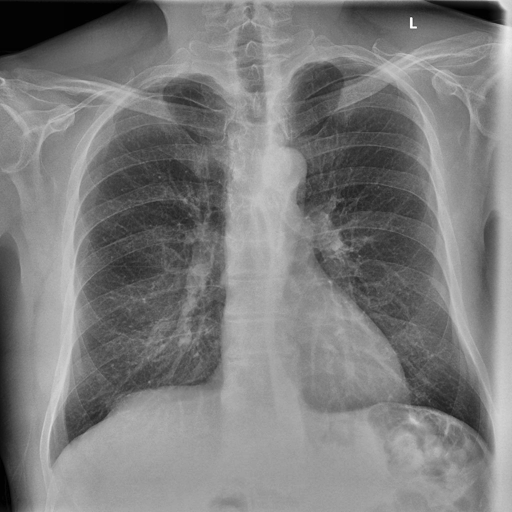
Finding: NORMAL